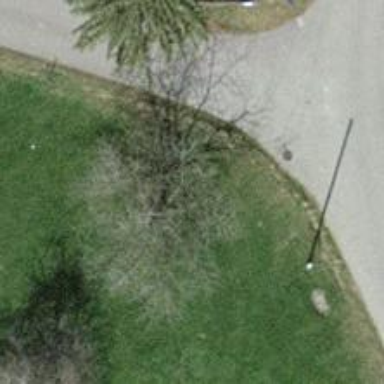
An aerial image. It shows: Urban tree adds touch of nature to the surroundings.